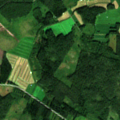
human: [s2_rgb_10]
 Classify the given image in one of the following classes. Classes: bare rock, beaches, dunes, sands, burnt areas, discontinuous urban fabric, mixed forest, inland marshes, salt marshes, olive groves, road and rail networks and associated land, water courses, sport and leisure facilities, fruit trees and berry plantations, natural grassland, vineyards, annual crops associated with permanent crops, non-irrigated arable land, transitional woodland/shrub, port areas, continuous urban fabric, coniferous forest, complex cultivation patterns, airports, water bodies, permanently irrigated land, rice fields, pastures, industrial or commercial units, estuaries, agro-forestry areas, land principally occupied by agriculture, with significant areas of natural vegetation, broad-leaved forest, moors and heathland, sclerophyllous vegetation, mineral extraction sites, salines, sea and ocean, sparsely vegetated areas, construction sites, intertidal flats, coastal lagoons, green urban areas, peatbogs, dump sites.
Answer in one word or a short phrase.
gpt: land principally occupied by agriculture, with significant areas of natural vegetation, coniferous forest, mixed forest, transitional woodland/shrub